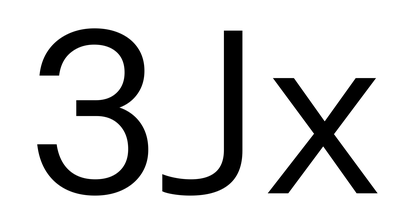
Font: InstrumentSans_Regular